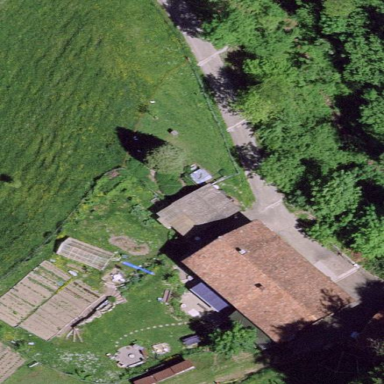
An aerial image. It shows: Farmyard area.